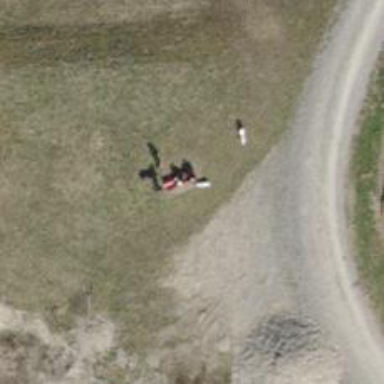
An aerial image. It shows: Red bench.